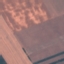
Label: AnnualCrop